RGB frame:
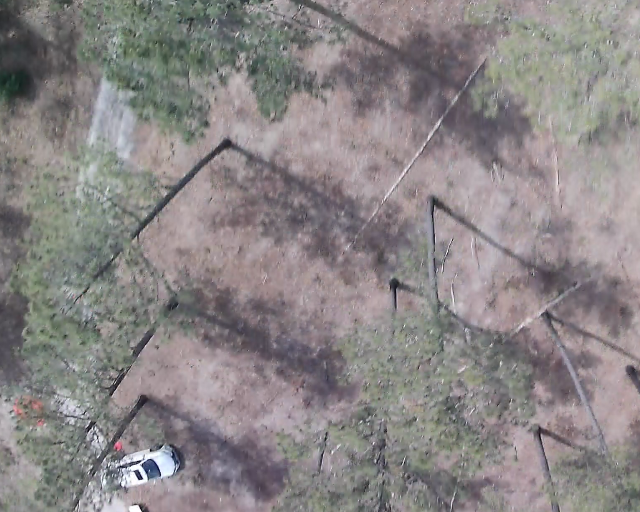
Thermal frame:
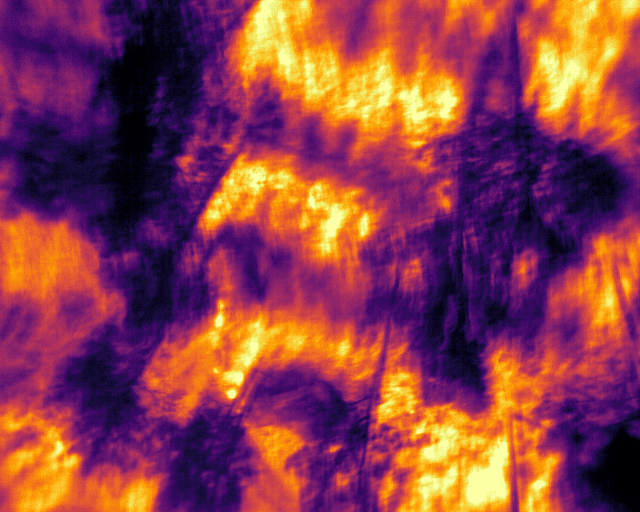
Captured: 2026-02-26 02:27:11
Pixels at or above 80 °C: 0 (fraction of frame: 0)